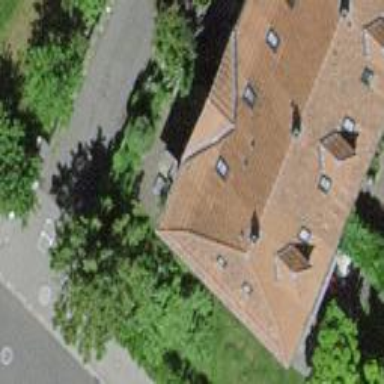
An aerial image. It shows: Residential building with gabled roof made of maroon roof tiles. The roof orientation is across.